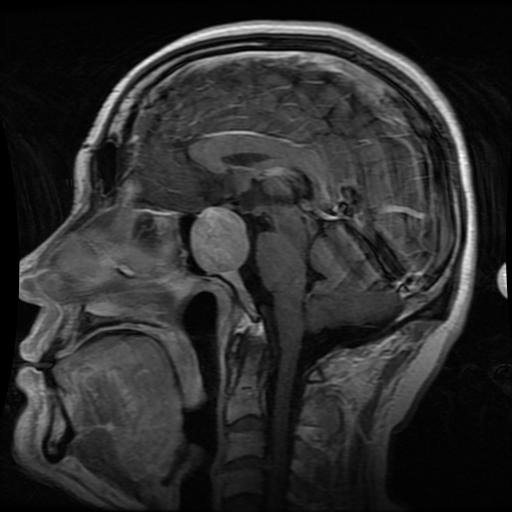
Label: pituitary